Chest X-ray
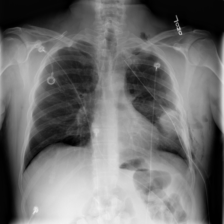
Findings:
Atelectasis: negative
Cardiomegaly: negative
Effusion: positive
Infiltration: negative
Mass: negative
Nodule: negative
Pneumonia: negative
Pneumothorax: positive
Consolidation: negative
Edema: negative
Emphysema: positive
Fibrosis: negative
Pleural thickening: negative
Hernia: negative